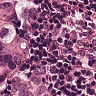
Metastatic tissue present: yes